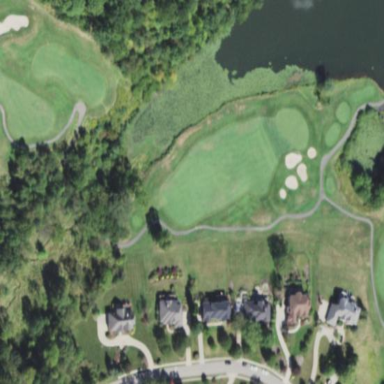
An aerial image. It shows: Golf fairway in the image.